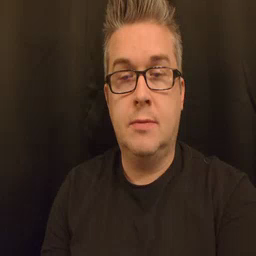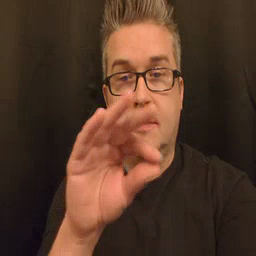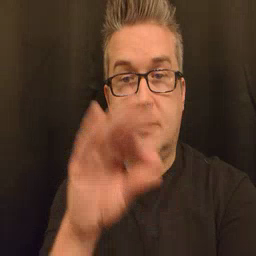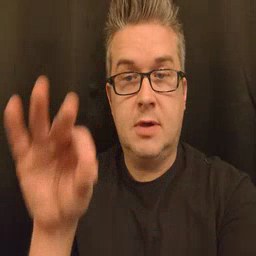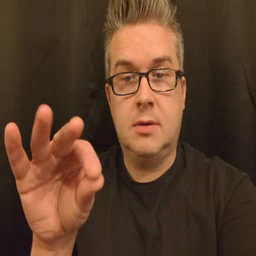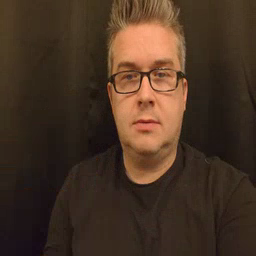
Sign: frenchfries